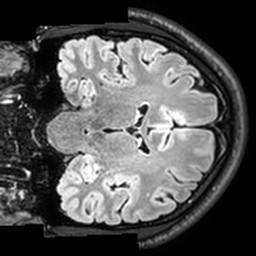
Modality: T2w
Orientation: coronal
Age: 24
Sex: male
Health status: healthy
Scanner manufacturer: philips
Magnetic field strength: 3 T
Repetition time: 5 s
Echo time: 0.3282 s